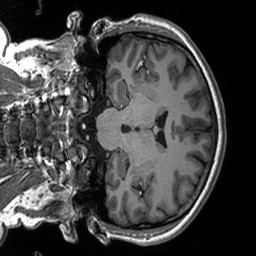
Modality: T1w
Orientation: coronal
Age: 32
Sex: female
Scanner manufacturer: siemens
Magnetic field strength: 3 T
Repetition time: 2.53 s
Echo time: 0.00219 s